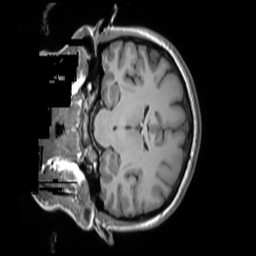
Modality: T1w
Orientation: coronal
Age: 23
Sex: female
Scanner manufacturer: siemens
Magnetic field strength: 3 T
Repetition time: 1.55 s
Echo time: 0.00234 s